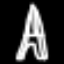
Label: The Eiffel Tower